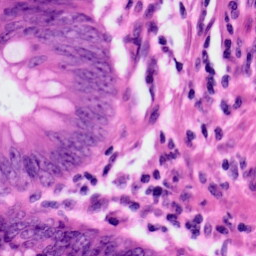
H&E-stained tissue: Colon